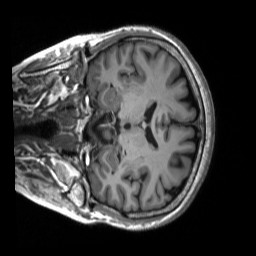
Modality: T1w
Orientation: coronal
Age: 64
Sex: female
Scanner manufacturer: siemens
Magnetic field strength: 3 T
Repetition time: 2.5 s
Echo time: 0.00248 s